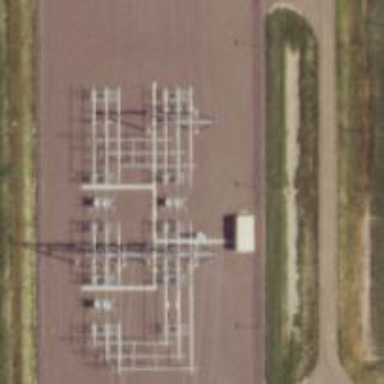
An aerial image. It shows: Switch for power supply.